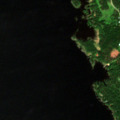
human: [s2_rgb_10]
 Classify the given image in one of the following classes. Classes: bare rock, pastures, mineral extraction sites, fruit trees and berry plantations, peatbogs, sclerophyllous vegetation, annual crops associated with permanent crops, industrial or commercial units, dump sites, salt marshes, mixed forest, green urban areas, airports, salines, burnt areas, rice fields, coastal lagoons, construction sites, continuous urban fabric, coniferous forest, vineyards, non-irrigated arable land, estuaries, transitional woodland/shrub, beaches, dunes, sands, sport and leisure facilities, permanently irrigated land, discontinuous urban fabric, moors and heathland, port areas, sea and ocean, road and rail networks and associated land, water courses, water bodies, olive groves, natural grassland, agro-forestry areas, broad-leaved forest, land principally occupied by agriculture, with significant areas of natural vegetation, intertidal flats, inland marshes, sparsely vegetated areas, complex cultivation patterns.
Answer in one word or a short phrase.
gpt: coniferous forest, water bodies